Question: I have two table
[stg].[VBAP]
'''
SELECT distinct [VBELN]
,[POSNR]
FROM [stg].[VBAP]
VBELN POSNR
<PHONE> 000010
'''
and I have a second table VBPA
'''
SELECT [VBELN]
,[POSNR]
,[PARVW]
,[KUNNR]
FROM [stg].[VBPA]
VBELN POSNR PARVW KUNNR
<PHONE> 000000 AG <PHONE>
<PHONE> 000000 RE <PHONE>
<PHONE> 000000 RG <PHONE>
<PHONE> 000000 WE <PHONE>
<PHONE> 000000 ZF <PHONE>
<PHONE> 000000 ZU <PHONE>
<PHONE> 000010 ZF <PHONE>
<PHONE> 000010 ZU <PHONE>
'''
I need to create a pivot table beween the two table in order to get for example as result
For example, for PARVW = 'ZU' I have two values for [KUNNR], I must take the value when Posn <> 0

what I try
'''
with VBPA_CTE ([VBELN],KUNNR,POSNR,PARVW,id)
as(
Select T3.[VBELN],T3.KUNNR ,T3.POSNR ,T3.PARVW
,row_number() over (partition by [PARVW] order by [POSNR] desc )as id
from (
SELECT distinct T1.[VBELN]
,T1.[POSNR]
,T2.[PARVW]
,T2.[KUNNR]
FROM [stg].[VBAP] T1
LEFT JOIN ( select [VBELN]
,[POSNR]
,[PARVW]
,[KUNNR]
FROM [stg].[VBPA]) T2
ON T1.[VBELN]=T2.[VBELN]) T3
where T3.[VBELN] = '<PHONE> '
)
SELECT [VBELN]
,[POSNR]
,[AG]
,[RE]
,[RG]
,[WE]
,[ZU]
FROM VBPA_CTE
PIVOT (
max(VBPA_CTE.[KUNNR])
FOR VBPA_CTE.[PARVW] IN ([AG],[RE],[RG],[WE],[ZU])
) p
where id=1
'''
I didn't get how to link both tables on the same query and how to use the condition when [POSNR] <>0?
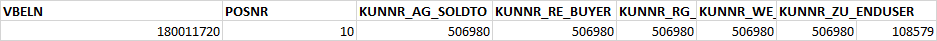
Answer: Try this:
'''
WITH VBPA_CTE AS
(
SELECT [VBELN]
,[POSNR]
,[PARVW]
,[KUNNR]
FROM [stg].[VBPA]
WHERE [POSNR] <> '000000'
)
SELECT [VBELN]
,[POSNR]
,[AG]
,[BP]
,[PY]
,[SH]
,[ZU]
FROM VBPA_CTE
PIVOT (
max(VBPA_CTE.[KUNNR])
FOR VBPA_CTE.[PARVW] IN ([AG],[BP],[PY],[SH],[ZU])
) p
'''